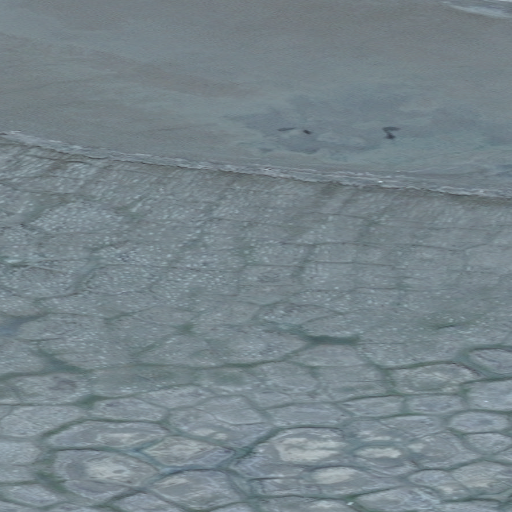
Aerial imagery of island in Alaska named Howe Island containing only unknown